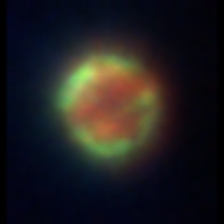
Taxon: Centric
Group: Diatoms